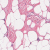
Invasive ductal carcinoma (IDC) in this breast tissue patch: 0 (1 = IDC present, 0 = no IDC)